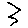
Label: zigzag